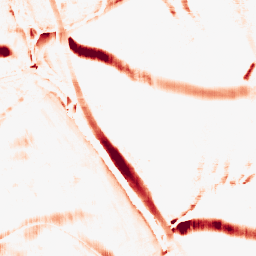
Category: morphological
Decomposition family: morphological_rect
Decomposition parameters: operation: opening
width: 10
height: 20
Upsampling method: edge_directed
Upsampling parameters: scale: 2
Upsampling scale: 2